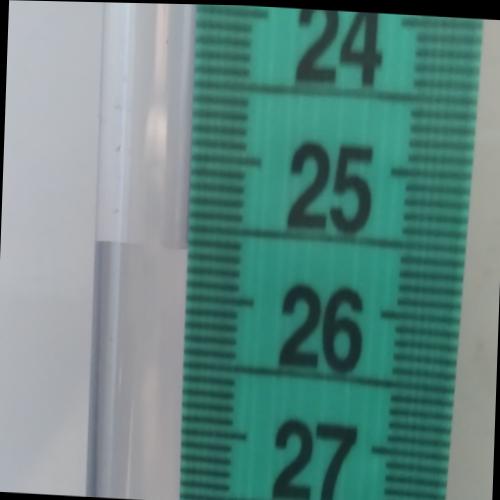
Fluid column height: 25.7 cm